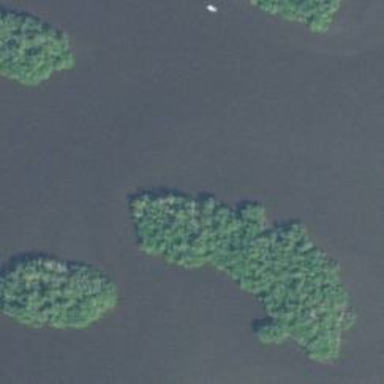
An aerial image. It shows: Island.